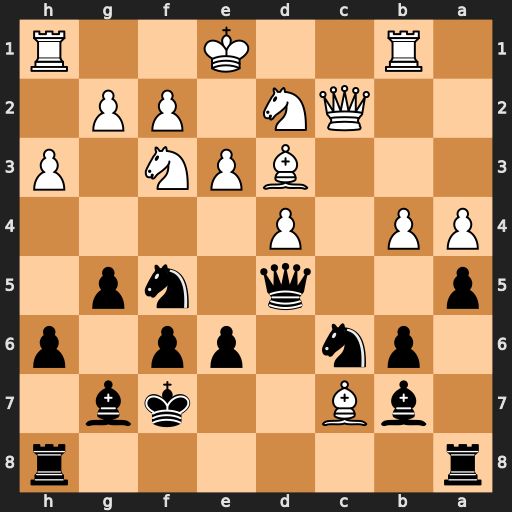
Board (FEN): r6r/1bB2kb1/1pn1pp1p/p2q1np1/PP1P4/3BPN1P/2QN1PP1/1R2K2R
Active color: b
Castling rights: K
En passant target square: -
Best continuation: Nxb4 Rxb4 axb4